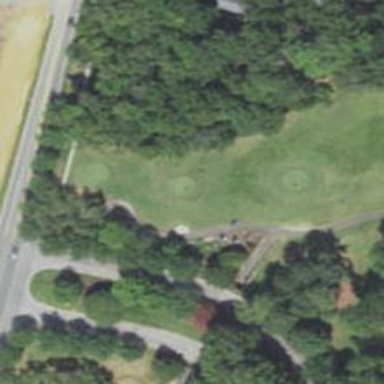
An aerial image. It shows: Path designated for golf carts.